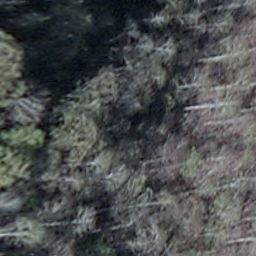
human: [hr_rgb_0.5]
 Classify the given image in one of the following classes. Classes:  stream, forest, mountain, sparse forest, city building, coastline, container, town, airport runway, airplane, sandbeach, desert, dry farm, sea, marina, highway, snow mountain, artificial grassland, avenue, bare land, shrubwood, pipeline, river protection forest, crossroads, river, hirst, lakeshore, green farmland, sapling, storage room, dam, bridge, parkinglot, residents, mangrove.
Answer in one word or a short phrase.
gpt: shrubwood